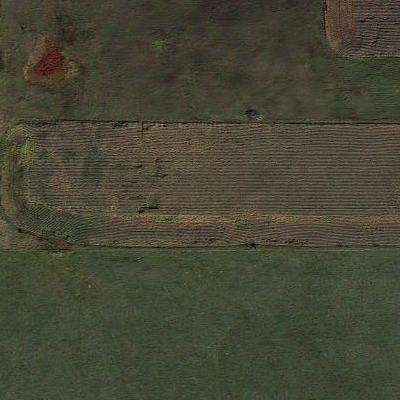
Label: bField